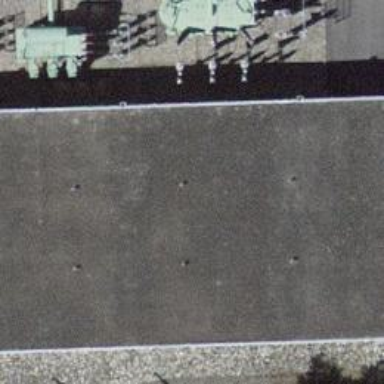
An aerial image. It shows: Distribution-level power substation.